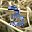
Label: 3